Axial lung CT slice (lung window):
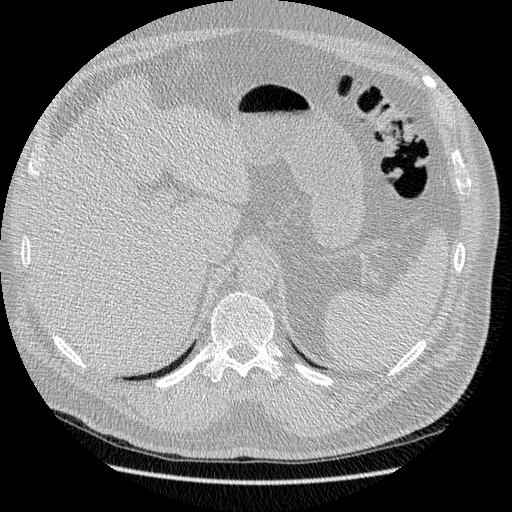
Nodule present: no